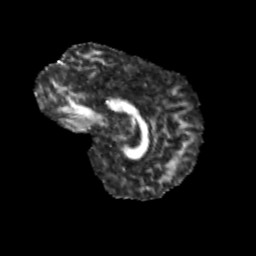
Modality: FA
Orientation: sagittal
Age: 12
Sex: male
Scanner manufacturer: siemens
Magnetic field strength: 3 T
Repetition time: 3.8 s
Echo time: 0.07 s